Interaction volume radius: 10 \u00c5
Interaction volume height: 10 \u00c5
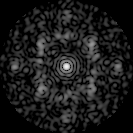
Disorder parameter: 0.6632